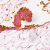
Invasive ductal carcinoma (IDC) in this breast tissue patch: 0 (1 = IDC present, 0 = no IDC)